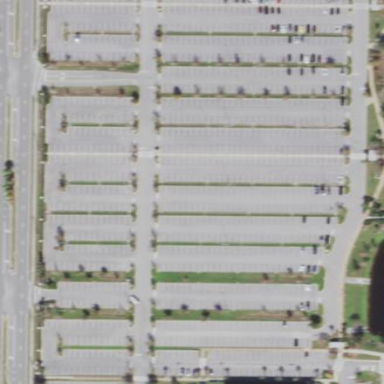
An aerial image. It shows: Parking area with surface.